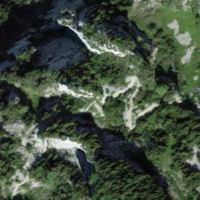
EUNIS habitat code: 32
Species observed at this site:
Rhododendron ferrugineum
Vaccinium vitis-idaea
Petasites albus